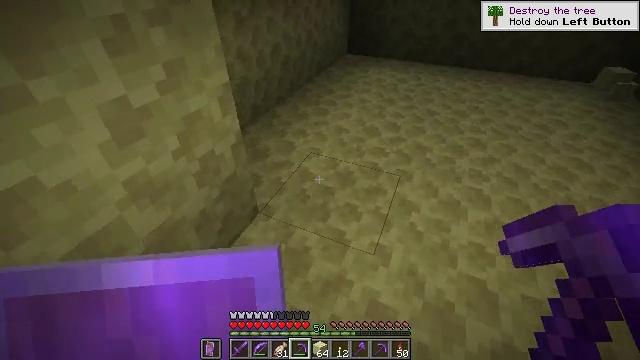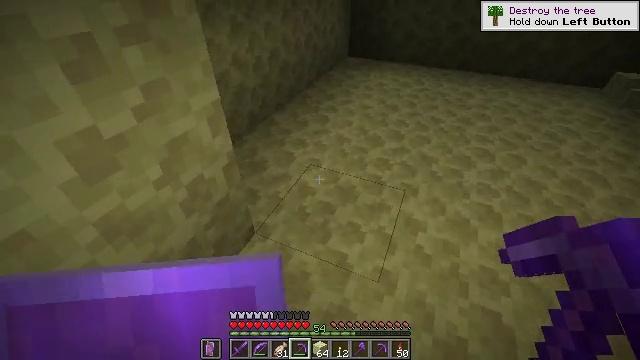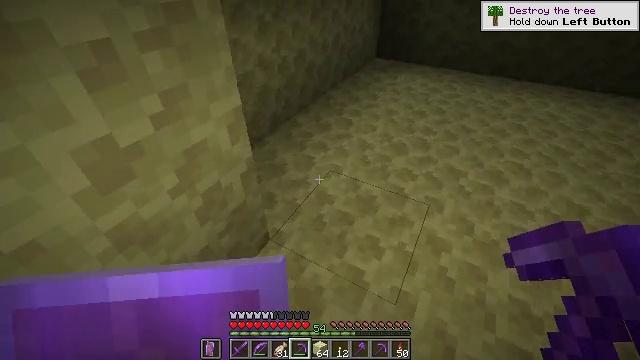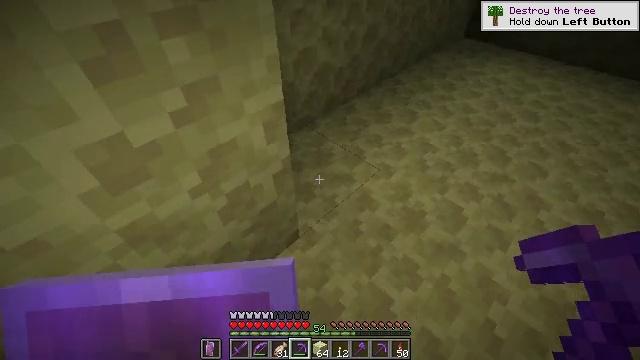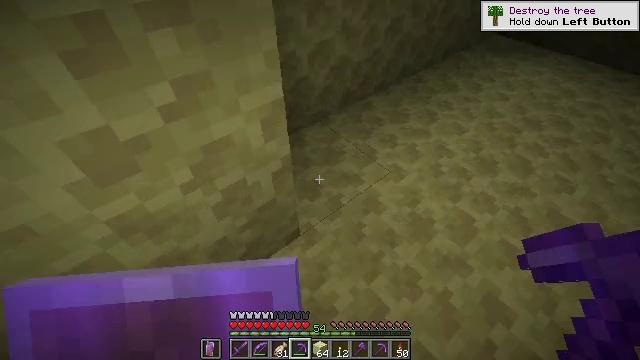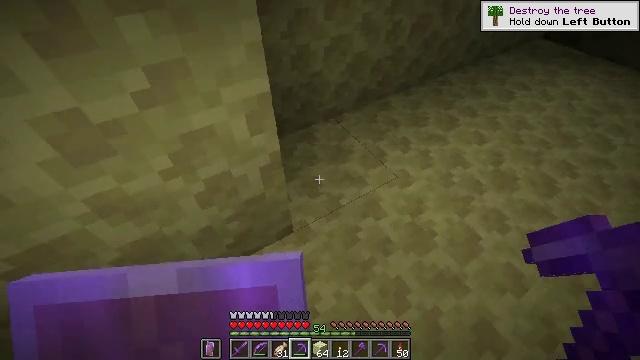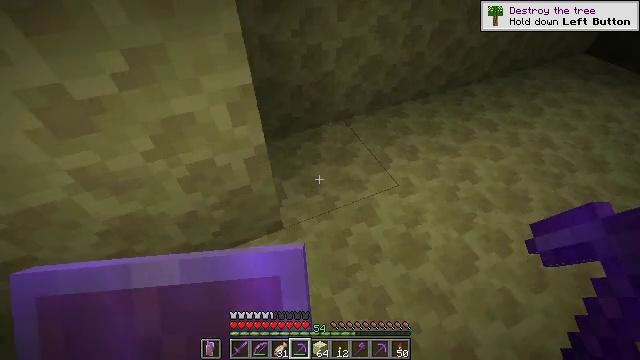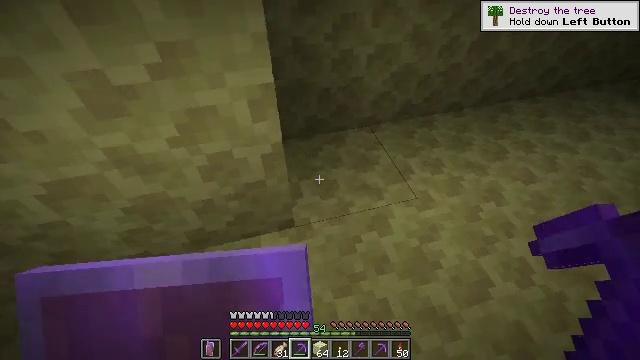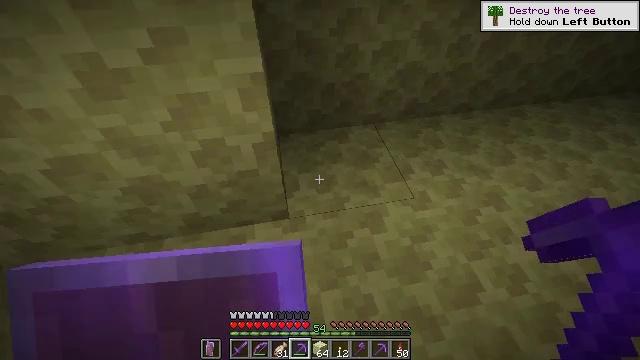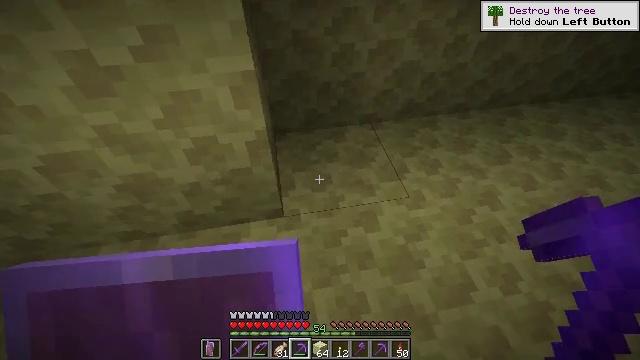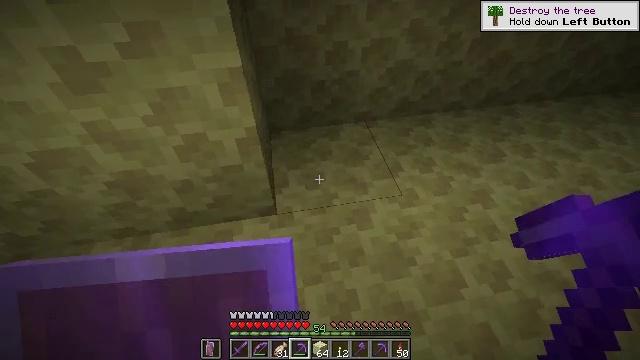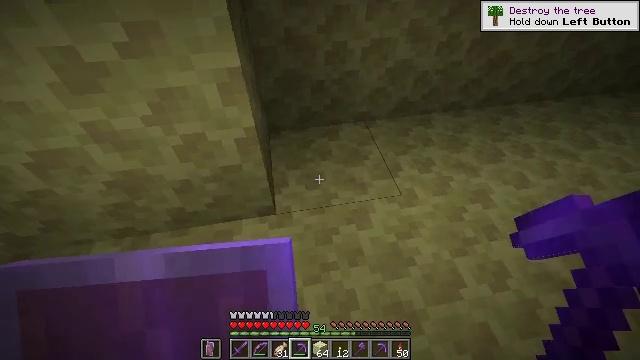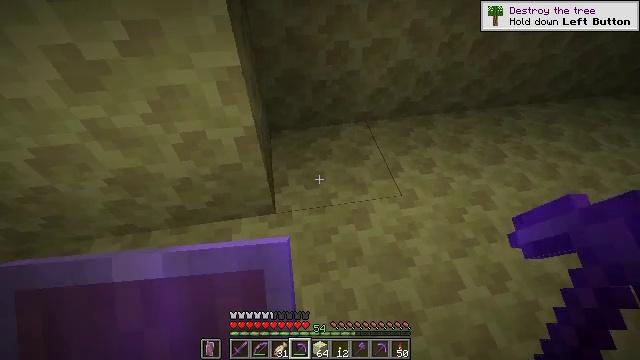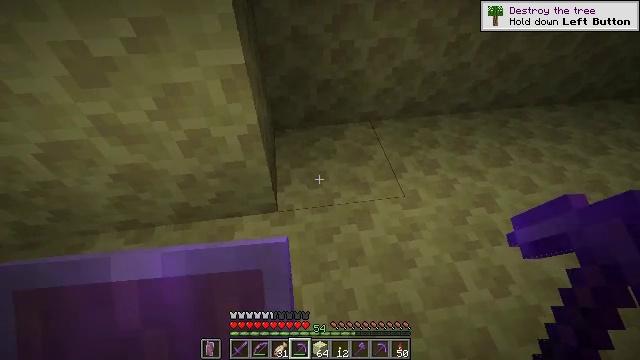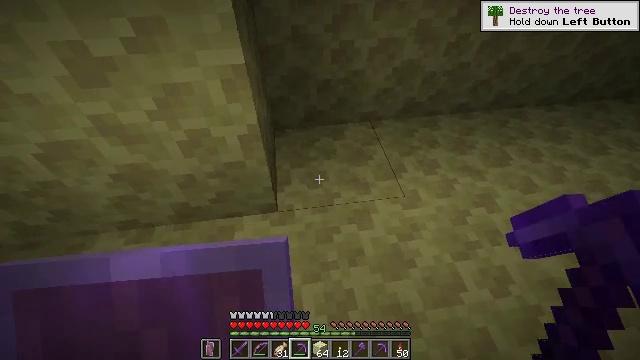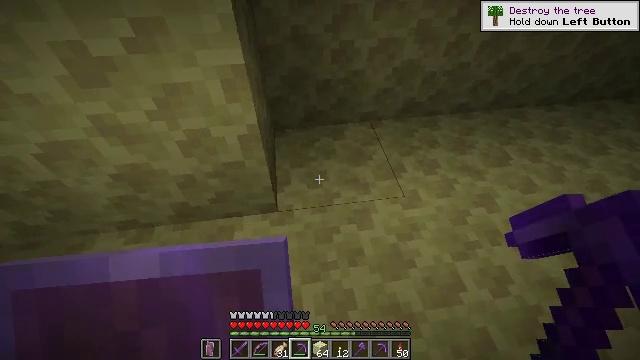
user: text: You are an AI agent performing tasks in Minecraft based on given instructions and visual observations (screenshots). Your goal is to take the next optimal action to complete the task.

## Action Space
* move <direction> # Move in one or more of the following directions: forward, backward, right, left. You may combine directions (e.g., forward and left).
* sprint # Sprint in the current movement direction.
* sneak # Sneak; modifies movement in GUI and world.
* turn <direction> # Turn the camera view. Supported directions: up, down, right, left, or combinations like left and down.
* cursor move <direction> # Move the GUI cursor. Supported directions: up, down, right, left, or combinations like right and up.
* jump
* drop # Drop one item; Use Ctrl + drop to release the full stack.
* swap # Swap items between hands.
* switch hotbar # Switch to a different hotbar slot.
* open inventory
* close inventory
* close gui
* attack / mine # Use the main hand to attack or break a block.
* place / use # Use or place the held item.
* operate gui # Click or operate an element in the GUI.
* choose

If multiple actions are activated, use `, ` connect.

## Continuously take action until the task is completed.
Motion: motion action
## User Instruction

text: Extract end stone with a pickaxe.
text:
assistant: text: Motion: move forward
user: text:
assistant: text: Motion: move forward, turn left
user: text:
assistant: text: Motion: move forward and move right, turn left and down
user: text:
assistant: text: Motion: move right, turn left and down
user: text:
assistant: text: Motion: move right, turn left and down
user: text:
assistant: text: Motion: move right, turn left
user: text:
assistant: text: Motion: turn left
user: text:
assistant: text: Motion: turn left
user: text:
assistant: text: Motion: no_op
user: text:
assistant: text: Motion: no_op
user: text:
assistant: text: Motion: no_op
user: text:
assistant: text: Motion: no_op
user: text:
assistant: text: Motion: turn left
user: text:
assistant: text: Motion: no_op
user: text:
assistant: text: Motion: no_op
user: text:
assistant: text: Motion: attack / mine
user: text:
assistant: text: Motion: attack / mine
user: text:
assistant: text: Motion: attack / mine
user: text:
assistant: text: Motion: attack / mine
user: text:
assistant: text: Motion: attack / mine
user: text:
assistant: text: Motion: no_op
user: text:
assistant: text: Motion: turn right and down
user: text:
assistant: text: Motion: turn right and down
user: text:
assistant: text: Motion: turn down
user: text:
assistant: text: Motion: turn right and down
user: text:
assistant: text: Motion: turn right and down
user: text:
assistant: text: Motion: no_op
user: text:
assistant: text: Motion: turn right and down
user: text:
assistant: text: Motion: attack / mine
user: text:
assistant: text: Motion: attack / mine